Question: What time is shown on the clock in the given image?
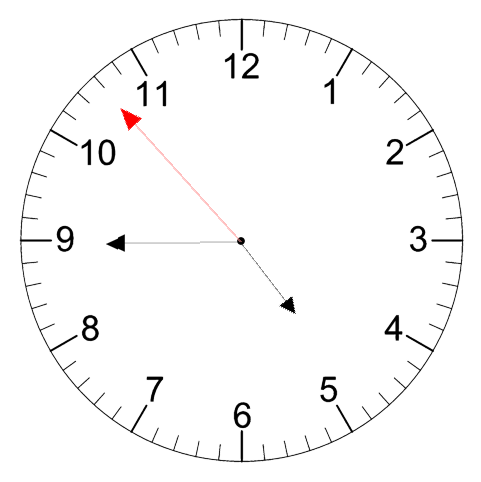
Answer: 04:44:53